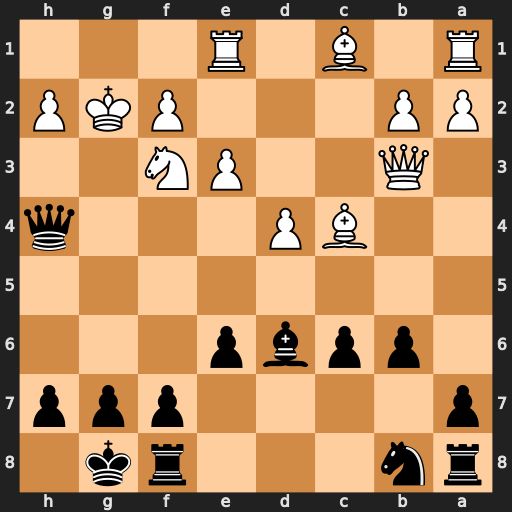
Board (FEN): rn3rk1/p4ppp/1ppbp3/8/2BP3q/1Q2PN2/PP3PKP/R1B1R3
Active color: b
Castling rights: -
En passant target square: -
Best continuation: Qg4+ Kf1 Qxf3